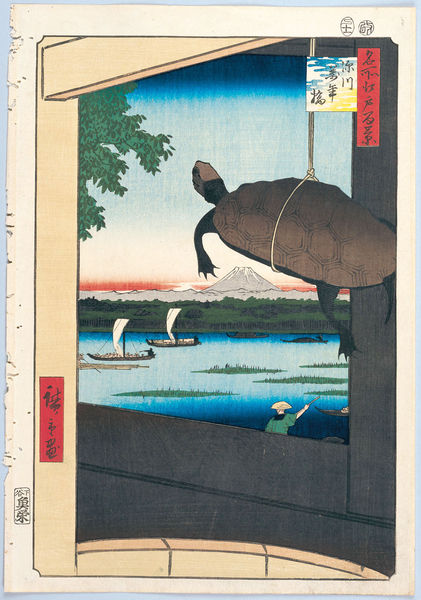
Titel: 100 berühmte Ansichten von Edo
Künstler: Utagawa Hiroshige
Schlagwörter: baum, berg, blau, himmel, mann, meer, wasser, landschaft, see, fenster, blick, rot, schnee, mensch, rahmen, brücke, sonne, wald, boote, holzschnitt, japan, schiffe, schrift, segel, segelschiffe, ansicht, fischer, mauer, sonnenuntergang, masten, japanisch, segelboote, panzer, vulkan, chinesisch, schildkröte, fuji, meet, fujiama, hokusai, gmenschen, grasinseln